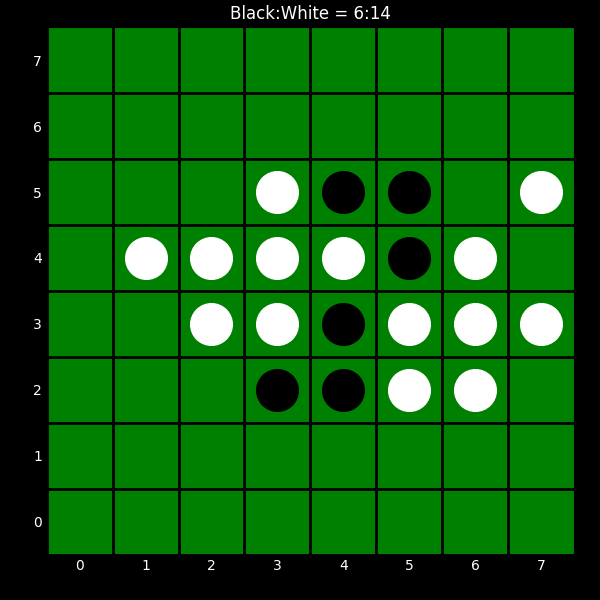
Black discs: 6
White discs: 14